Question: I have an excel spreadsheet that contains many columns including ones labeled comment1, comment2, comment3, etc. Not all the columns for each row will have text. In another column of the spreadsheet I merge all these comment columns together and add additional wording and punctuation. Here is a sample of the merge formula:
[
It looks fine in the Excel column and when I use Word to merge to an email, it appears okay 95% of the time. Occasionally, with no rhyme or reason I can figure out, it drops the C from the word comment at the beginning of each line. It does not drop any other letter and can be any of the lines from the first comment to the last.
Like this:
COMMENT: comment text
COMMENT: comment text
OMMENT: comment text
COMMENT: comment text
I cannot figure out why or how to fix this to save my life. Any idea would be extremely helpful.
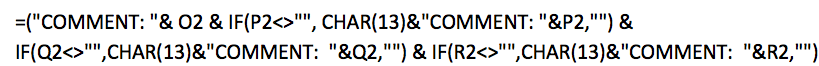
Answer: Instead of concatenating all the cells, you could reference them individually in the mailmerge, with your MERGEFIELDs coded as:
'''
{MERGEFIELD Comment1 "COMMENT: "}{MERGEFIELD Comment2 "P
COMMENT: "}{MERGEFIELD Comment3 "P
COMMENT: "}{MERGEFIELD Comment4 "P
COMMENT: "}
'''
where 'Comment1' through 'Comment1' are your comment field names.
The field brace pairs (i.e. '{ }') for the above example are all created in the document itself, via Ctrl-F9 (Cmd-F9 on a Mac or, if you're using a laptop, you might need to use Ctrl-Fn-F9); you can't simply type them or copy & paste them from this message. Nor is it practical to add them via any of the standard Word dialogues. The spaces represented in the field constructions are all required. Instead of the P symbols, you should use real line/paragraph breaks.